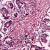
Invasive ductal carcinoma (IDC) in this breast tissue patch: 1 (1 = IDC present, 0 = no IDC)